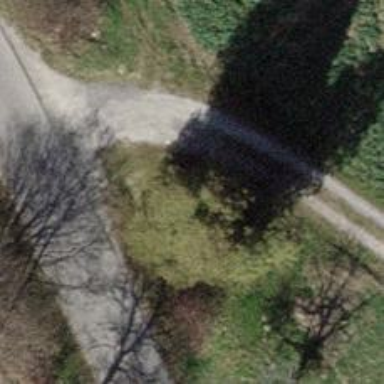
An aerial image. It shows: Historic wayside cross near bench.